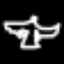
Label: angel